Field crop: maize
Growth stage: 2
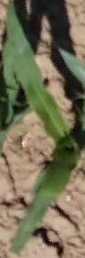
Species: maize